Field crop: tomato
Growth stage: 2
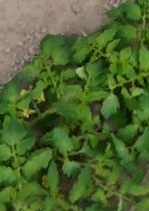
Species: tomato